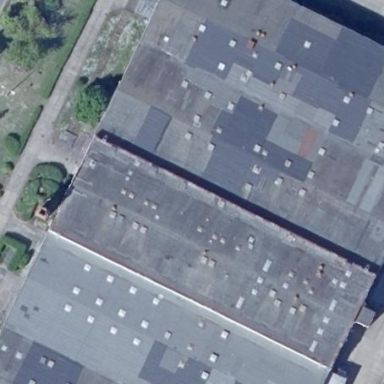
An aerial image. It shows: Industrial building.